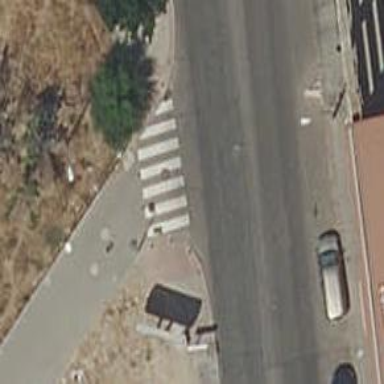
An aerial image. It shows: Bollard barrier.